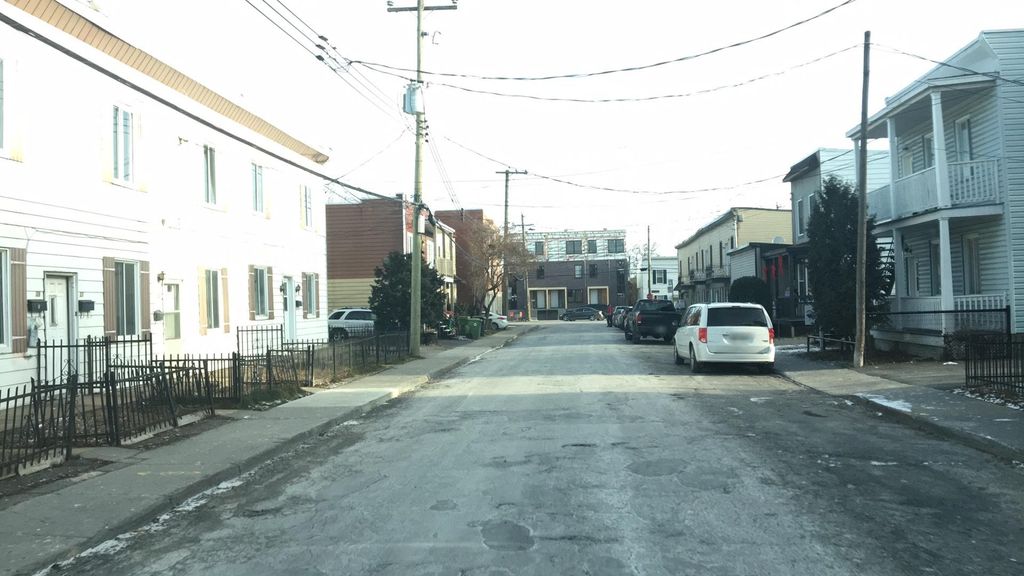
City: montreal